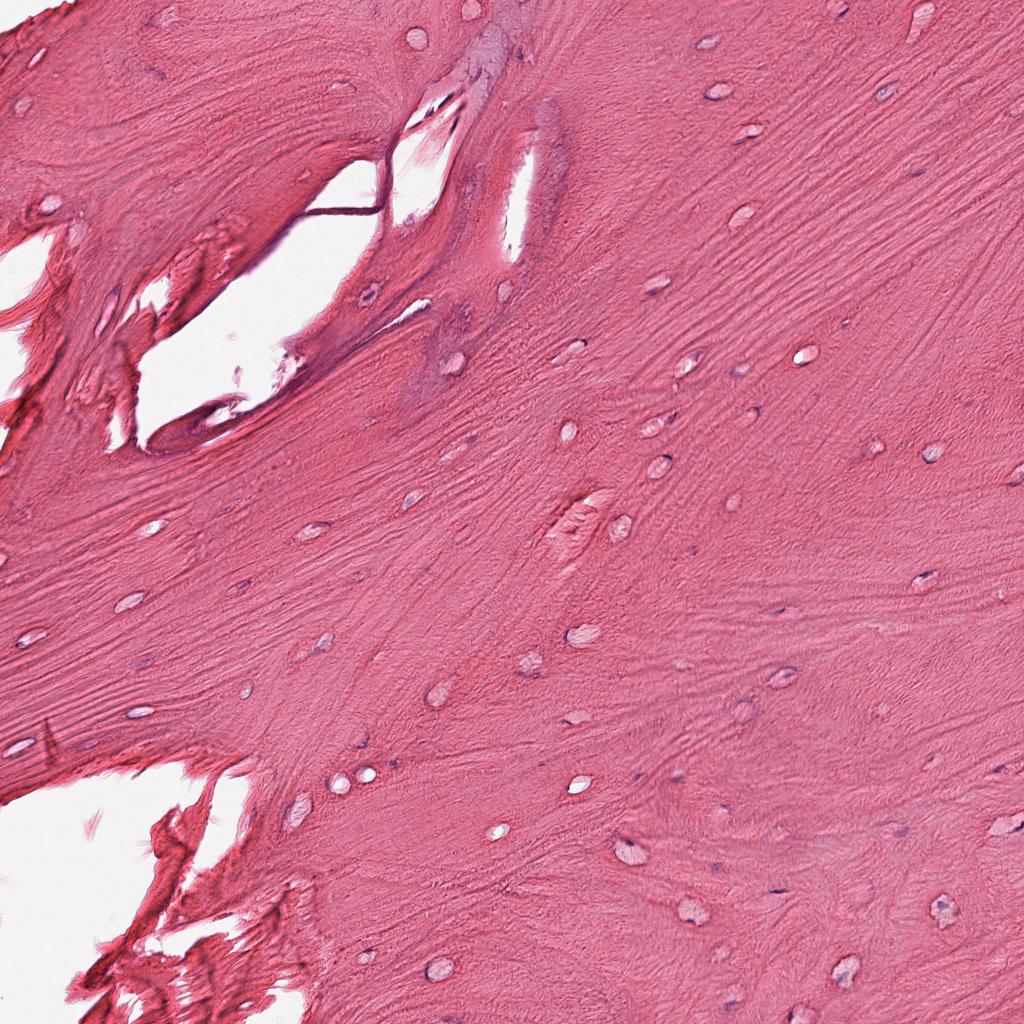
Label: Non-Tumor